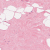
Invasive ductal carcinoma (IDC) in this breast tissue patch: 0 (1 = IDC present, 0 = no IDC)